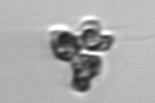
Label: Corymbellus